Question: I am using following code to find latitude and longitude of touch location on map-
'''
-(void)handlePressRecognizer:(UIGestureRecognizer *)gestureRecognizer {
for (PointAnnotation *ann in [mMapview annotations]) {
if ([ann isKindOfClass:[PointAnnotation class]]) {
[mMapview removeAnnotation:ann];
}
}
[mMapview removeAnnotations:[mMapview annotations]];
CGPoint touchPoint = [gestureRecognizer locationInView:mMapview];
CLLocationCoordinate2D touchMapCoordinate =
[mMapview convertPoint:touchPoint toCoordinateFromView:gestureRecognizer.view];
if (gpsLocation != nil) {
gpsLocation = nil;
}
gpsLocation = [[CLLocation alloc]initWithLatitude:touchMapCoordinate.latitude longitude:touchMapCoordinate.longitude];
[self performSelector:@selector(showLoadingView) withObject:nil afterDelay:0.001];
[self performSelector:@selector(getGoogleAddressFromLocation:) withObject:gpsLocation afterDelay:0.1];
}
'''
And I am passing these lat/long to google API to find address but google giving me wrong location and address.
Here is the screen shot-

Please help to find out this problem.
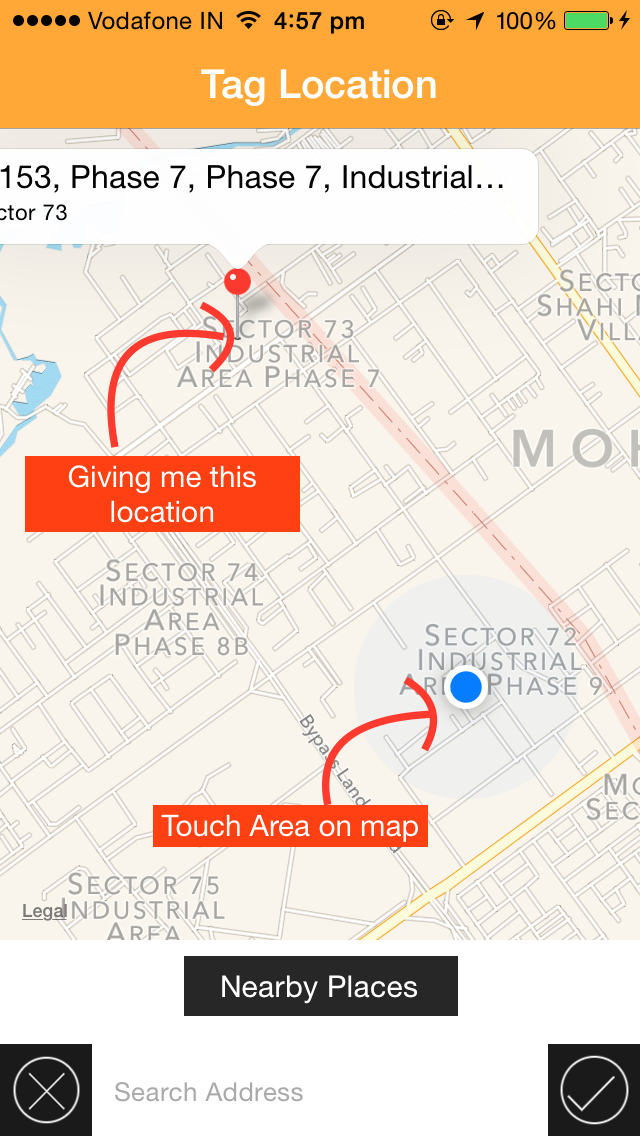
Answer: I used following code from google map SDK to get the tap location-
'''
- (void)mapView:(GMSMapView *)mapView didTapAtCoordinate:(CLLocationCoordinate2D)coordinate {
NSLog(@"You tapped at %f,%f", coordinate.latitude, coordinate.longitude);
[mMapview clear];
gpsLocation = [[CLLocation alloc]initWithLatitude:coordinate.latitude longitude:coordinate.longitude];
}
'''
And with following code I am dropping the pin on that location-
'''
GMSMarker *marker = [[GMSMarker alloc]init];
marker.title = [responseDict valueForKey:@"address"];
marker.snippet = [responseDict valueForKey:@"country"];
self.addressString = [responseDict valueForKey:@"address"];
marker.position = gpsLocation.coordinate;
marker.map = mMapview;
[mMapview setSelectedMarker:marker];
'''
with mapkit, google was not giving me the right tap location but with google map its working like a charm.